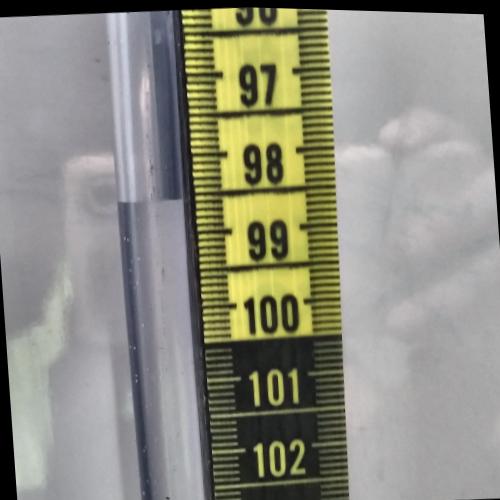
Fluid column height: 98.6 cm